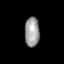
Tissue: lung
Cell type: B cells
Senescence score: 0.6646
Nuclear area (px): 422
Mean DAPI intensity: 157.249